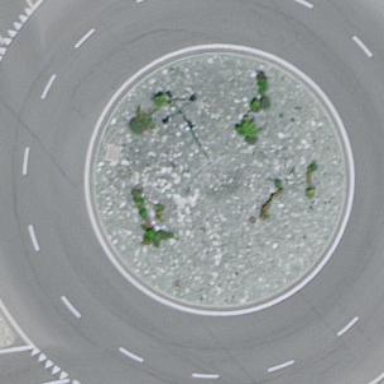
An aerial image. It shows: Secondary road made of asphalt leading to roundabout.